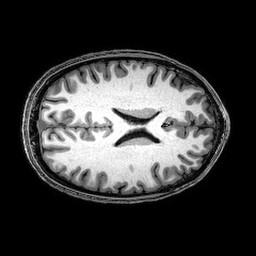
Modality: T1w
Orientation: axial
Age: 23
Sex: male
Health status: healthy
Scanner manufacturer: philips
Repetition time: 0.008252 s
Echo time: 0.00379 s